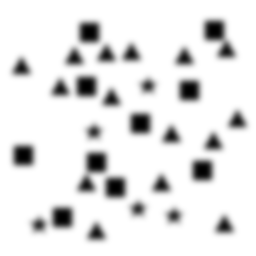
Squares: 10
Triangles: 15
Stars: 5
Total shapes: 30